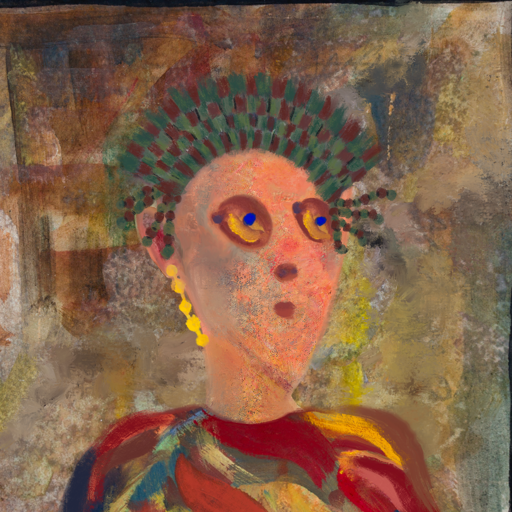
Background: Mosgoul, Head And Neck Side: Irani, Face Side: Mother_And_Son_Son, Bust: Mother_And_Son_Son, Hair Side: Blank, Head Accessory: After_Raid_Crown, Second Necklace: Blank, Necklace: Blank, Baby: Blank